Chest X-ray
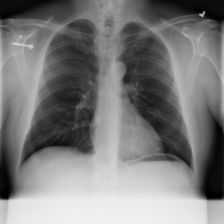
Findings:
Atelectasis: negative
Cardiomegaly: negative
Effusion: negative
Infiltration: negative
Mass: negative
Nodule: negative
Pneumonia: negative
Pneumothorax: negative
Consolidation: negative
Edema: negative
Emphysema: negative
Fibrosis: negative
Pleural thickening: negative
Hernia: negative